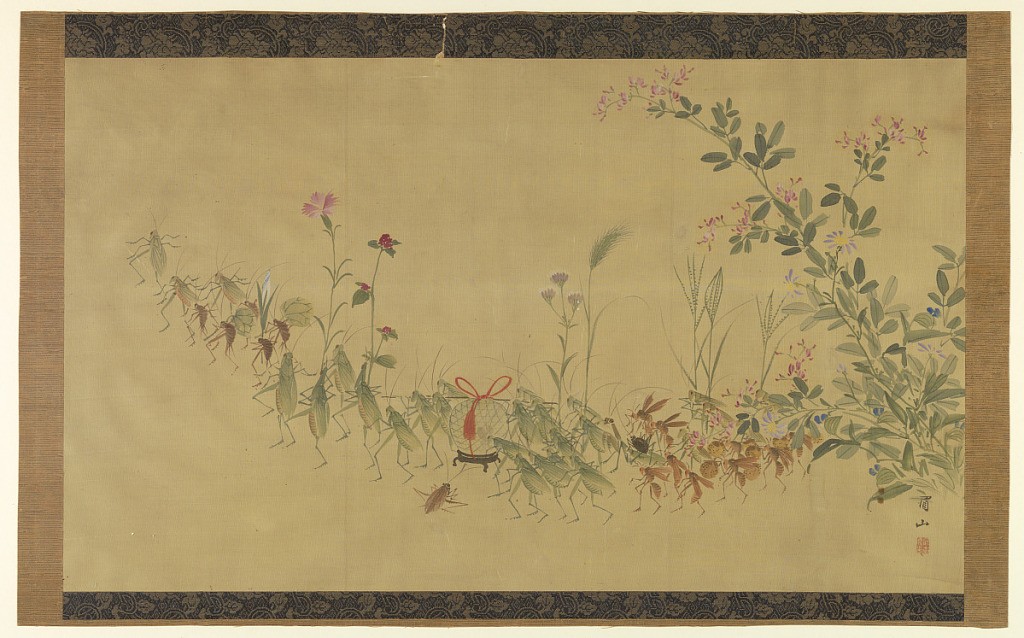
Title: Insect Daimyo Procession
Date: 19th century
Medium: Brush and watercolor on silk with brocaded silk border, mounted on paper
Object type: Drawing
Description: Behind a flowering branch, growing obliquely in the upper right corner, a procession of insects moves across the panel, going toward the left. Composed chiefly of crickets and wasps, two of which bear leaves, as parasol of honor, and closed morning-glory bud, then come bearers of regalia, a tall pink on a slender stalk, and another long-stemmed flower. In the center, borne on a carrying pole by four insects, is a cricket cage, concealing some insects within it, with a Japanese knot, tasseled, securing it at top. A cockroach prostrates himself before this daimyo's litter. In the rear follow a beetle-like insect, riding the base of a cricket. Several more bearers of regalia, in the form of field grasses; and the procession is drawing by a wasp carrying seed-pods on shoulder poles.